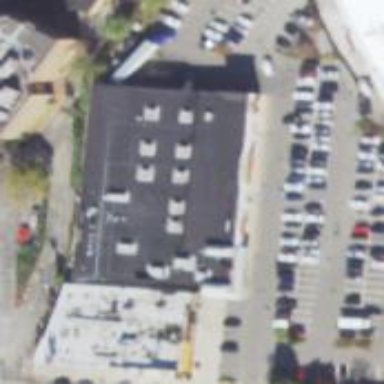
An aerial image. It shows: Retail building.